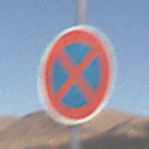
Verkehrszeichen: AbsolutesHalteverbot
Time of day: Midday
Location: Outdoor (Nature)
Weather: Clear
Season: NotSpecified
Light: Natural